Question: I want to make sure I'm reading the allocations plug in correctly. I'm testing an iPad app thats receiving memory warnings 1,2 & 3.
I want to know the current used up memory from my app, which I think it has to be the "Live Bytes" column? which marks to 2.42 MB which I think its low.
What do the other columns report? #Transitory, Overall Bytes ?
Also if my app uses only 3 MB of memory can it be killed if I get a memory level 3 warning without releasing?
Thank you.

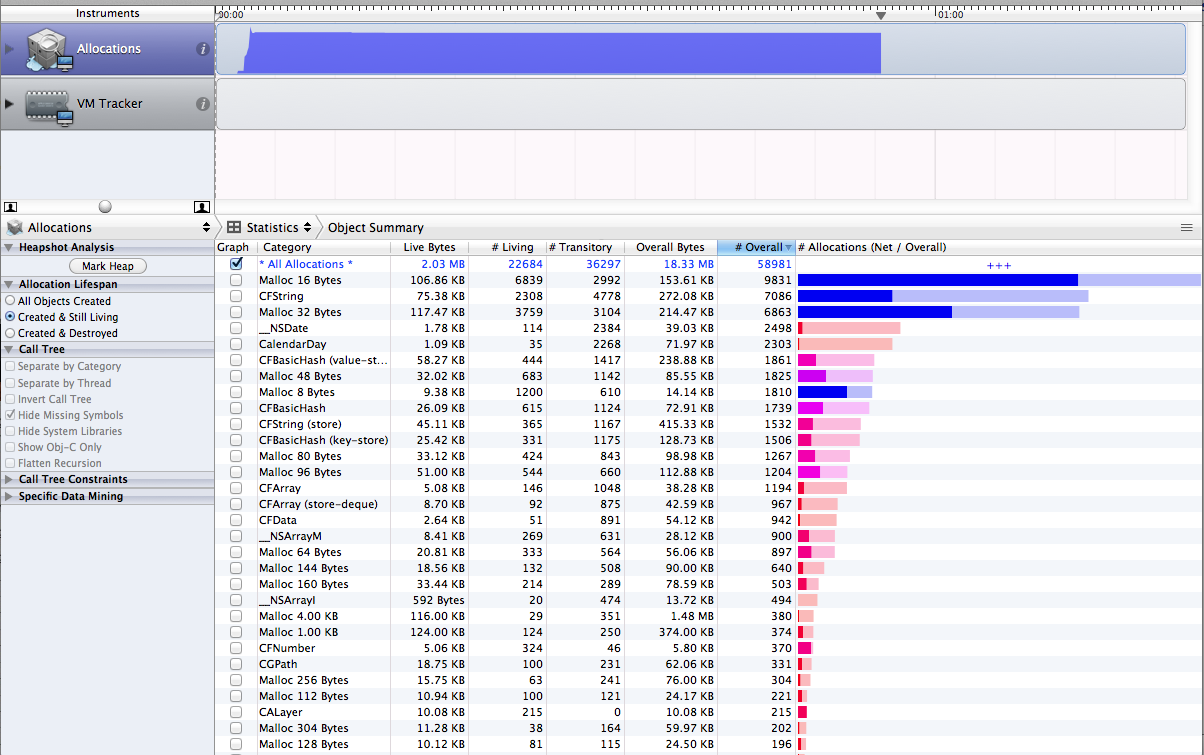
Answer: Don't use the Object Allocations instrument for looking at your total memory usage. It does not display the true total memory size of your application, for reasons that I speculate about in my answer <URL>.
Instead, pair Object Allocations with the Memory Monitor instrument, the latter of which will show the true total size of your application. I'm willing to bet that it's way larger than the 2.42 MB you're seeing in Object Allocations (for example, I had an application with 700k of memory usage according to ObjectAlloc, but its actual size was ~25 MB in memory). If you are receiving memory warnings on an iPad, your application is probably chewing up quite a bit of memory.
Object Allocations is handy for telling you what you have resident in memory, but it's not an accurate indicator of the size of those items. It's also a great tool for showing you steady increases in allocated objects by using the heap shot functionality (the "Mark Heap" button on the left-hand side of the instrument).